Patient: sex M, age 64
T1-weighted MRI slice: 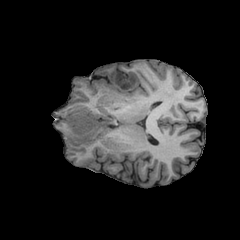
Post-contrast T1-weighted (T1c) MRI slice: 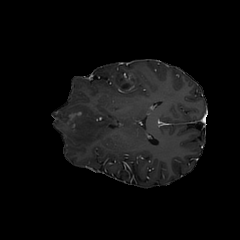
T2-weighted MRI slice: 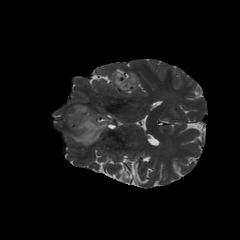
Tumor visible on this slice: yes
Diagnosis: Glioblastoma, IDH-wildtype
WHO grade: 4